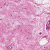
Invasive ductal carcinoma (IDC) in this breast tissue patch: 0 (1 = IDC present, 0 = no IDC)